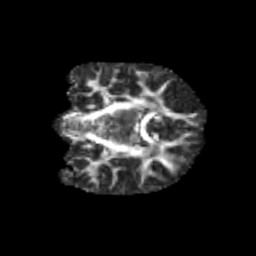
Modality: FA
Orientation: coronal
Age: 9
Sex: male
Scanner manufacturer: siemens
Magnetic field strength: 3 T
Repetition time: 3.8 s
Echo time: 0.07 s